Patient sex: M
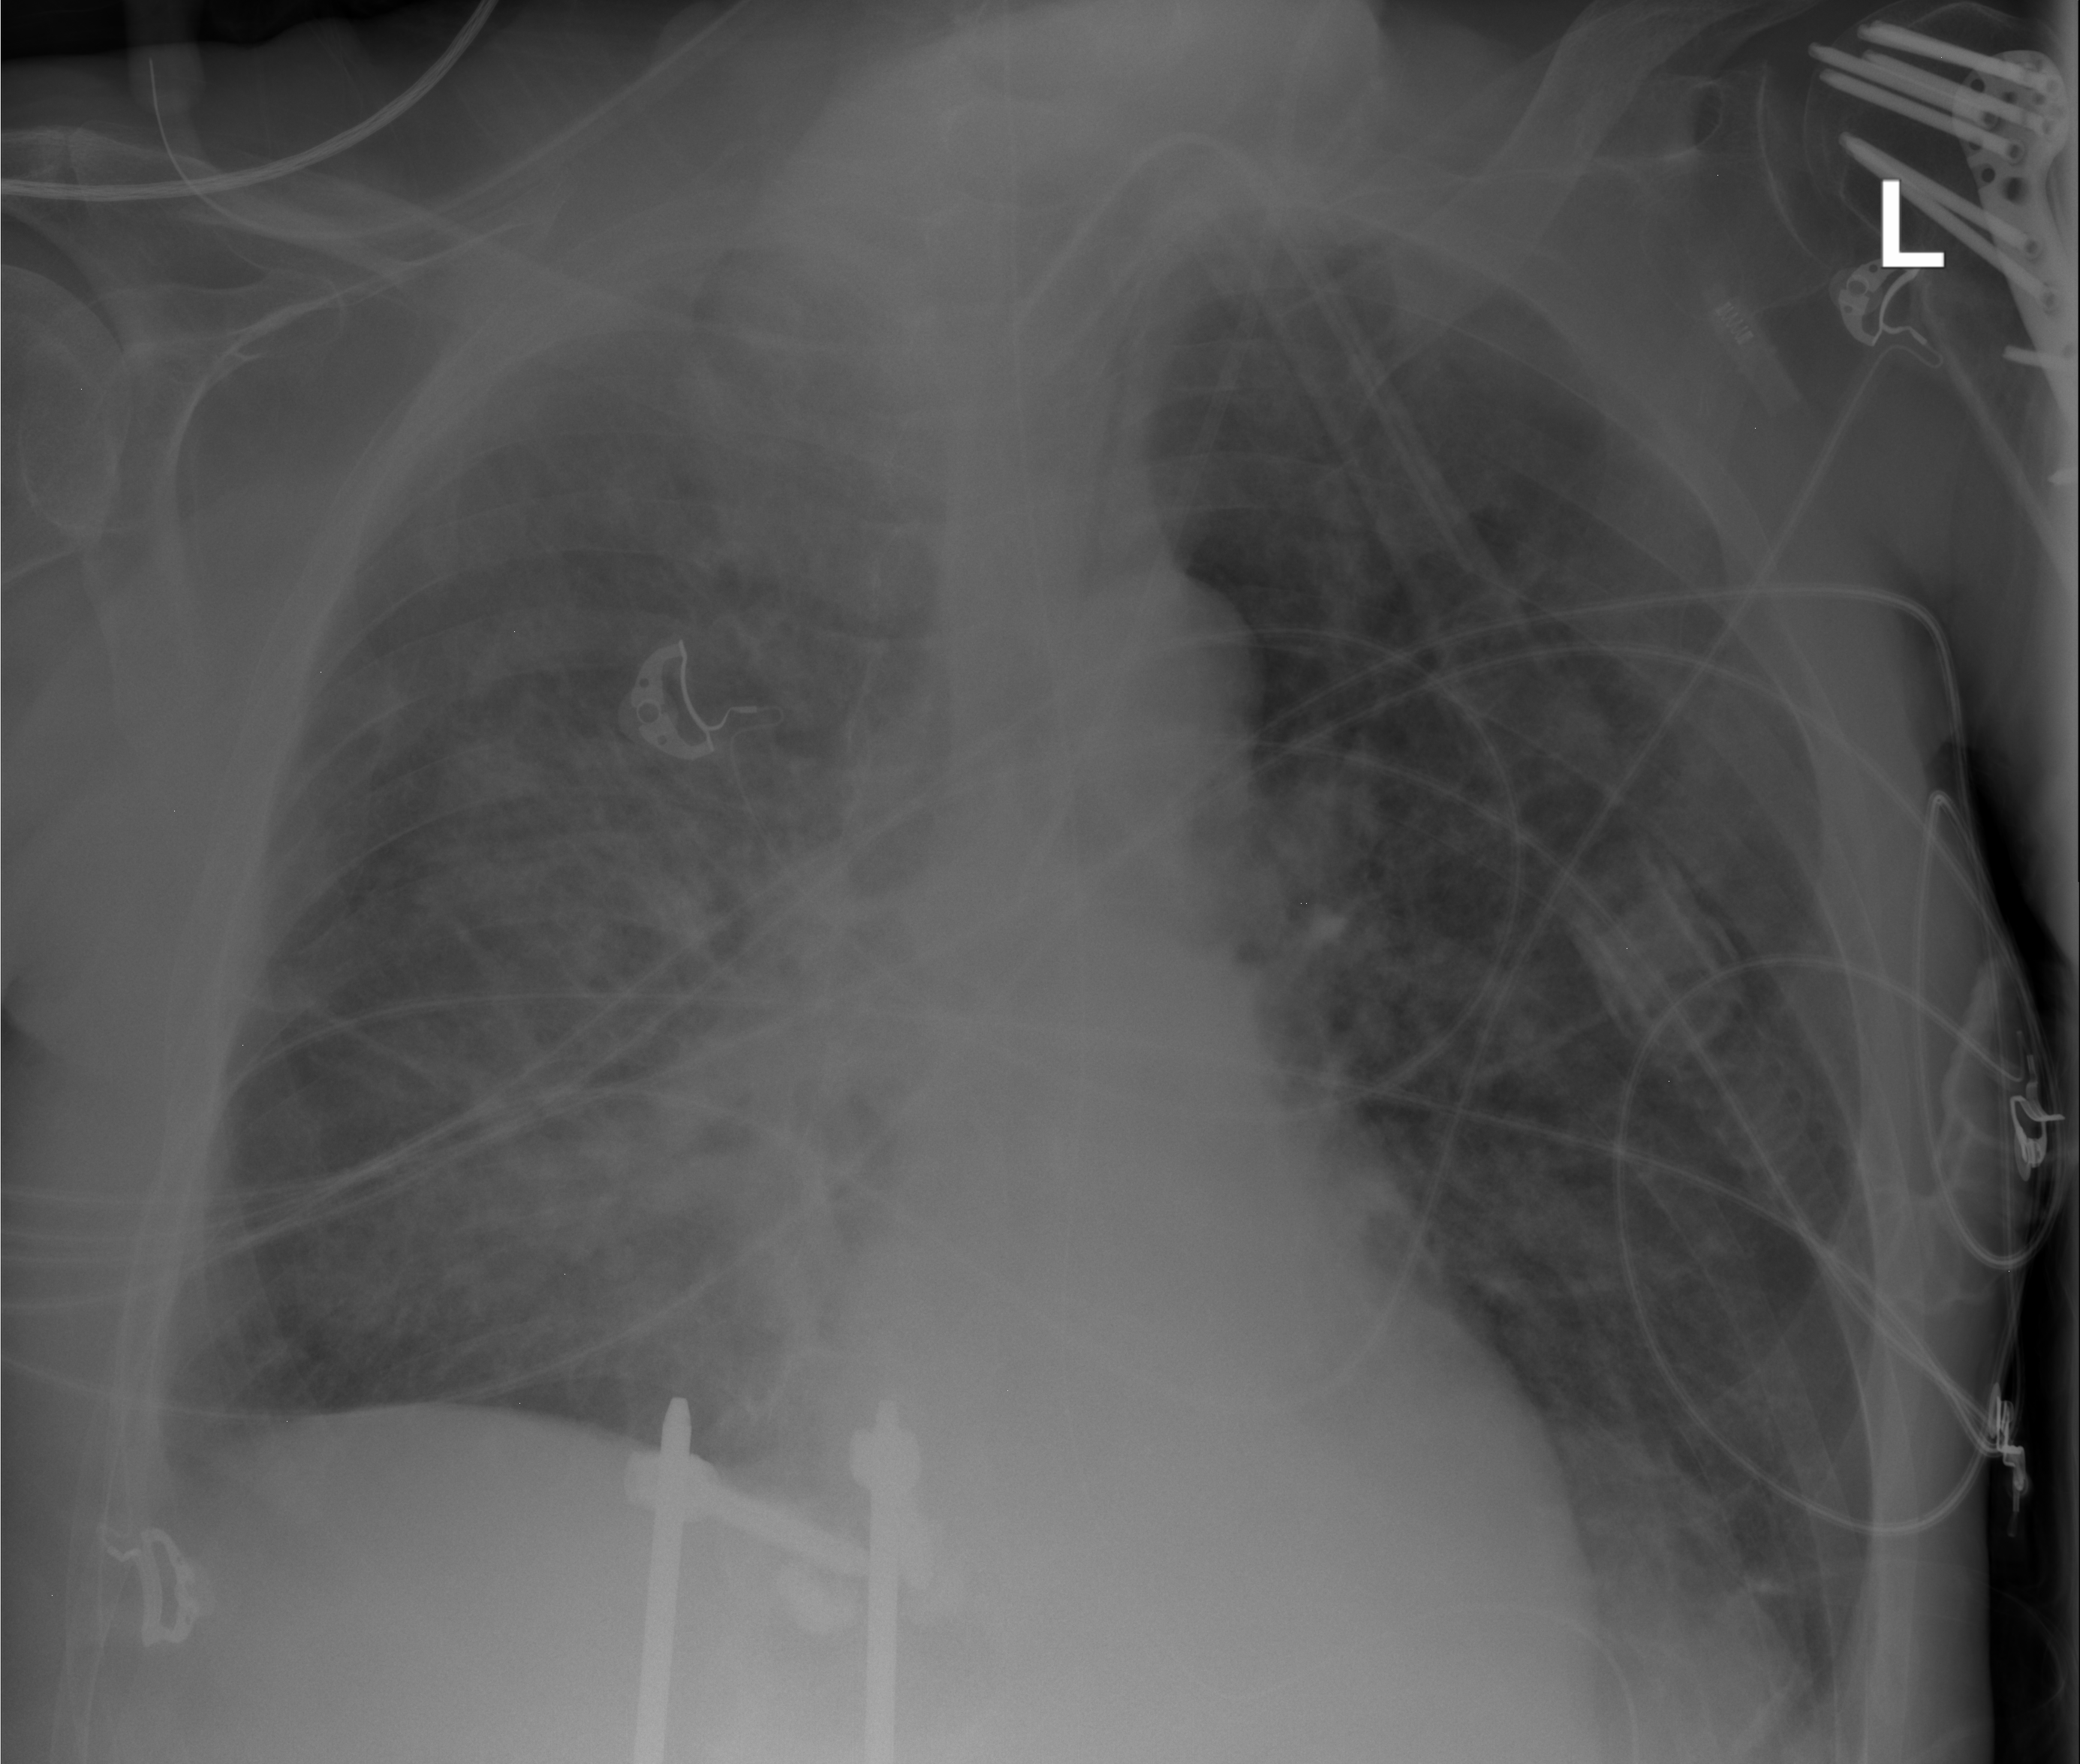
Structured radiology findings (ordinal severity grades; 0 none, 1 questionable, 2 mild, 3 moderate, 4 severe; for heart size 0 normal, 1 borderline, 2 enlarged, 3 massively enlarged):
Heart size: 0
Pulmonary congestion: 2
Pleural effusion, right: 2
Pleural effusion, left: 2
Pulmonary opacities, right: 3
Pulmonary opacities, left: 1
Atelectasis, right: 2
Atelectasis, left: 2